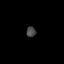
Tissue: lung
Cell type: Others
Senescence score: 0.2315
Nuclear area (px): 99
Mean DAPI intensity: 68.626